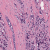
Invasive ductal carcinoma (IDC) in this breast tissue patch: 1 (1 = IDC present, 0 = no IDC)